Question: I was reading this <URL> on how some code is translated to 'Java bytecode'.
I came across this example:
'''
Consider the following Java code:
outer:
for (int i = 2; i < 1000; i++) {
for (int j = 2; j < i; j++) {
if (i % j == 0)
continue outer;
}
System.out.println (i);
}
A Java compiler might translate the Java code above into byte code as follows,
assuming the above was put in a method:
0: iconst_2
1: istore_1
2: iload_1
3: sipush 1000
6: if_icmpge 44
9: iconst_2
10: istore_2
11: iload_2
12: iload_1
13: if_icmpge 31
16: iload_1
17: iload_2
18: irem
19: ifne 25
22: goto 38
25: iinc 2, 1
28: goto 11
31: getstatic #84; //Field java/lang/System.out:Ljava/io/PrintStream;
34: iload_1
35: invokevirtual #85; //Method java/io/PrintStream.println:(I)V
38: iinc 1, 1
41: goto 2
44: return
'''
1. I do not understand a single line of the bytecode. I want to understand some part of it if not all. or what some of these lines mean such as iconst_2?
2. is bytecode and .class file same or .class files contains bytecode?. The picture below shows both .class and bytecode are same
3. If they are different, how is bytecode extracted from .class files by the JVM?
some of the posts in SO talk about 'bytecode' in general, but I do not see any post that explains the relationship between 'class'and 'bytecode' if any and how to read 'bytecode' contents as a user (not as a JVM).
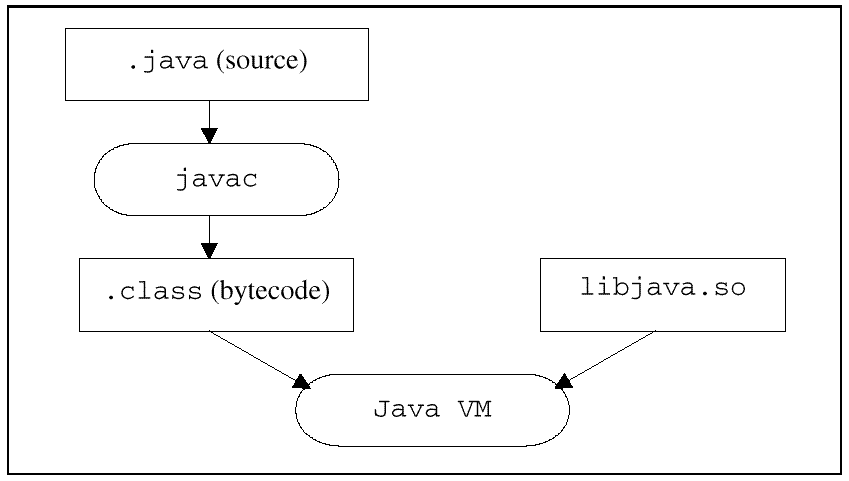
Answer: Sometimes I find there is an assumption it has to be terribly complication when it is not. It is actually very simple.
> I do not understand a single line of the bytecode. I want to understand some part of it if not all. or what some of these lines mean such as iconst_2?
'iconst_2' stands for the integer constant 2
> is bytecode and .class file same or .class files contains bytecode?.
The .class contains more than byte code. It also contains some constants e.g. String literals and large primitives. However, you can treat them as one and the same.
> The picture below shows both .class and bytecode are same
The diagram is a simplified view. In simple terms they are the same thing.
> If they are different, how is bytecode extracted from .class files by the JVM?
A .class has a <URL>
From the Class file format linked above.
> A class file consists of a single ClassFile structure:
'''
ClassFile {
u4 magic;
u2 minor_version;
u2 major_version;
u2 constant_pool_count;
cp_info constant_pool[constant_pool_count-1];
u2 access_flags;
u2 this_class;
u2 super_class;
u2 interfaces_count;
u2 interfaces[interfaces_count];
u2 fields_count;
field_info fields[fields_count];
u2 methods_count;
method_info methods[methods_count];
u2 attributes_count;
attribute_info attributes[attributes_count];
}
'''